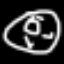
Label: donut